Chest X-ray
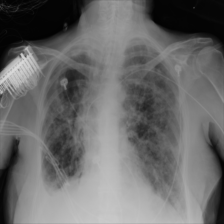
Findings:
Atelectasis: negative
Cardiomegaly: negative
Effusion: positive
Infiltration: positive
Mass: negative
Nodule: negative
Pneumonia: negative
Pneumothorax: negative
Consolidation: negative
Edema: negative
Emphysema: negative
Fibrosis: negative
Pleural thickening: negative
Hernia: negative